Question: i read many join questions here but unable to understand and create my own to get the right result i want.
i have three tables for now that is ,, friends table have two columns friend_id and member_id
1. all three tables have member_id common primary id of members table
2. now i want to get all the status created by members and member's friends
3. if i have three members with id's 1,2,3
4. friends table have id's 1,2 so these two becomes friends of each other
5. 2 have 5 status updates and 1 have 2 status and 3 have 1 updates in status table
6. if i query against member 2 it should return 7 record...( 5 for 2 and 2 for 1 ) and should not return record of member 3.
7. if i query against member 1 it should return same record as for point 5.
do i need change in my tables structure ? please help how to get the record the way i want

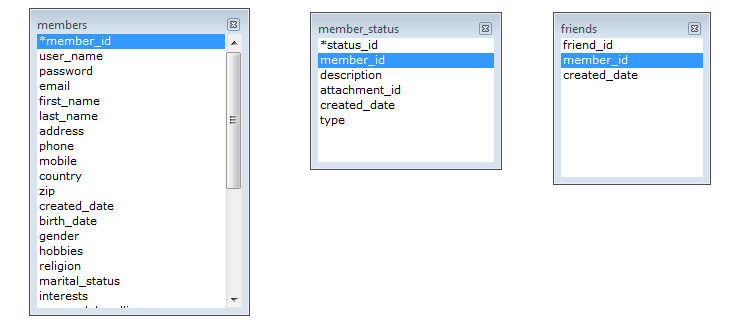
Answer: How about a pre-query to the friends table for any qualifying member PLUS the member itself, then back-join to the rest of the tables...
'''
select STRAIGHT_JOIN
PeopleList.Member_id,
members.last_name,
members.first_name, (etc with any other fields)
ms.status_id,
ms.description (etc with any other fields from member_status table)
from
( Select DISTINCT m.member_id
from Members m
where m.member_id = MemberDesiredVariable
union select f.friend_id AS member_id
from Friends f
where f.member_id = MemberDesiredVariable
union select f2.member_id
from Friends f2
where f2.friend_id = MemberDesiredVariable ) PeopleList
join members
on PeopleList.member_id = members.member_id
join member_status ms
on PeopleList.member_id = ms.member_id
'''
This should get the primary person in question regardless of the person having ANY records in the "friends" table, such as a new person with no entries yet... they would at least qualify themselves and join to the members and member_status tables.
Then, in your scenario where member 1 is the criteria, it will query against the friends for any "Friend_IDs", and thus DISTINCT will have the 1 (direct from members) and the 2 where the member_id = 1, finds the Friend_id = 2. So now, this pre-query has two IDs and proceeds to get whatever the rest of your details you want.
The THIRD scenario is you want member 2... So, direct query to the members table guarantees their ID in the list to process, yet since their ID is NOT as a "MEMBER_ID" in the friends table, it has to look for itself as a "FRIEND_ID" from someone else and grab THAT Member's ID. So now, member 2 will also find member 1 and proceed to get details out.
As for member 3, if you queried against the Friends table, you'd get NO records at all, even IF the member 3 had some status records... It must be qualified against itself to be inclusive of the rest for processing... Yet will not find itself as a "member_id" nor "friend_id" in the friends table.
I couldn't actually test this at my current location, but logically should go no problem.
Finally, if you want the friends names REGARDLESS of having any "status" changes, change the last join to member_status to a LEFT JOIN.
--- Comment feedback
I can't suggest any books specifically, it just comes from years of experience...
1. UNDERSTAND THE RELATIONSHIP OF YOUR DATA...
2. Find out the inner-most "what do I want to get".
3. Throw all other elements out until you get the CRITERIA, not the CONTENT.
4. Keep your primary "get the criteria" up front... THEN Join in your other tables.
5. Then tack on all the other fields you want in the output result set
Trying to solve a complex query can very often be cluttered by all the OTHER elements of data a person is trying to get. Like so many other programming tasks... I like to make it work, then make it pretty. So too goes with querying. If your baseline query doesn't get the WHAT you want, it doesn't matter how many other tables you are joining together (left, outer, or normal join), your output will be wrong.
I've also added the clause "STRAIGHT_JOIN" to the sql at the top. This tells MySql to do the query in the order I've instructed it and don't have the optimizer try to think for me. This one clause has come in so frequently when joining a main table (such as millions of records) to "lookup" secondary tables that the query engine has falsely interpretted the lookup table as primary for querying which killed the performance...
Try to do some timed tests between the versions that work. If they are equally comparable, I would typically go with the one that I could understand in case I had to modify / change something in the future.